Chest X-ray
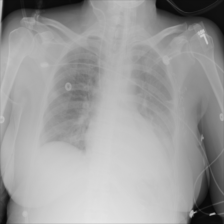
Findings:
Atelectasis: negative
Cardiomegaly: negative
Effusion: negative
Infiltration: negative
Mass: negative
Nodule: negative
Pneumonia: negative
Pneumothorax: negative
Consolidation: negative
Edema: negative
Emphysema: negative
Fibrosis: negative
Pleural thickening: negative
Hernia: negative